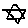
Label: star